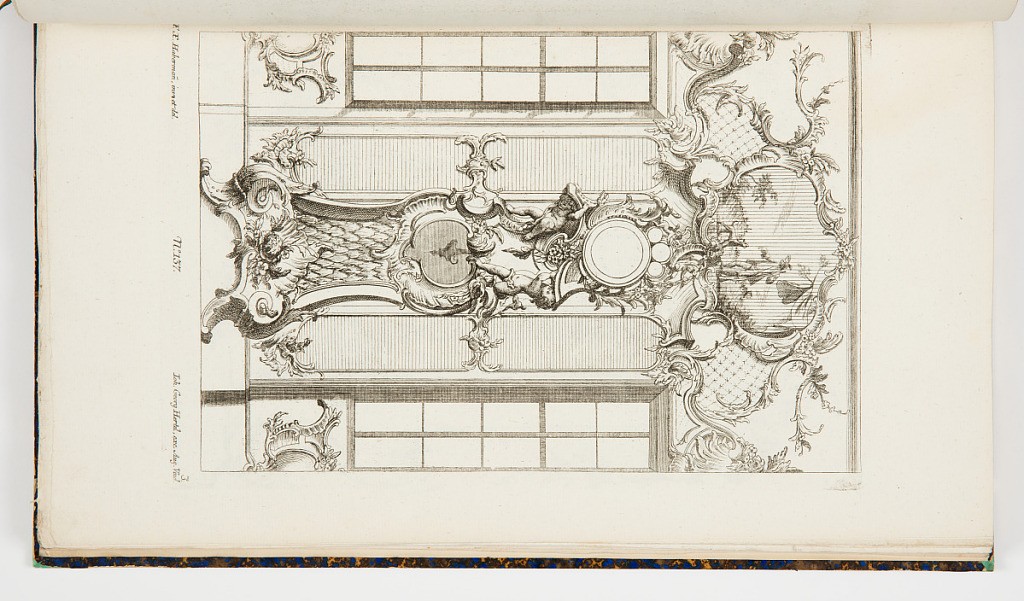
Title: Design for a Clock with Surrounding Ornamentation
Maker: Franz Xaver Habermann, German, 1721 – 1796
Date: mid- 18th century
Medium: Etching and engraving on off white laid paper
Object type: Print
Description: Design for a tall clock case ornamented with scrolls, putti, rinceaux, and garland. On the wall above the clock is a painting of a man and a dog in a rustic landscape; the painting is framed by carved/molded ornamentation. The plate is signed and numbered.